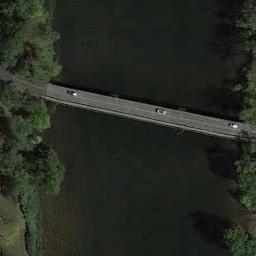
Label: bridge